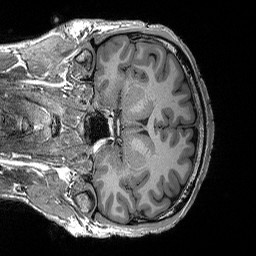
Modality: T1w
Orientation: coronal
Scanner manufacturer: siemens
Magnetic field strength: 3 T
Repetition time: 2.3 s
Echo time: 0.00294 s